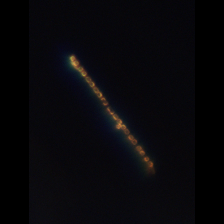
Taxon: Skeletonema
Group: Diatoms